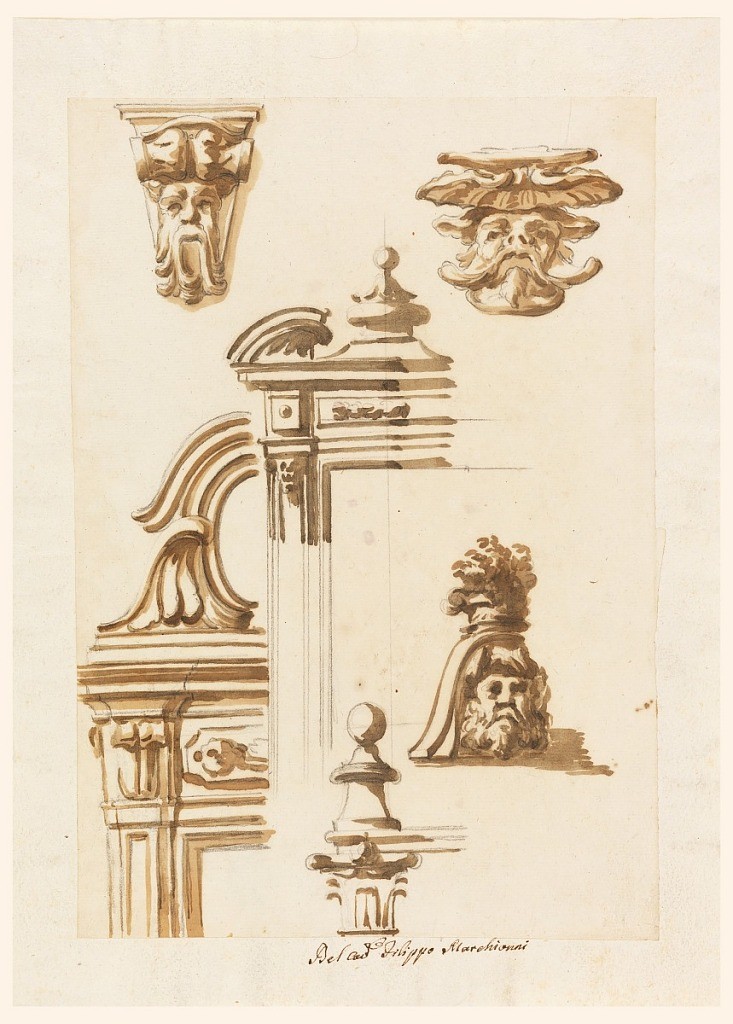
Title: Architectural Studies
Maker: Filippo Marchionni, Italian, 1732–1805
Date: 1750–90
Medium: Charcoal, brush and sepia, black-brown watercolor on laid paper
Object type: Drawing
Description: Left row: a console with a mask; upper part of door case, laterally framed by a pilaster. A decorated panel is in the frieze above the opening. On top is an oblong framed by scrolls and halves of palmettes. Central row: upper left side of a door or window case, showing a broken pediment with a knob motif in the center. A capital supports cornices and a knob. Right row: two masks, the upper one supporting a shell, the lower one a vase with twigs.